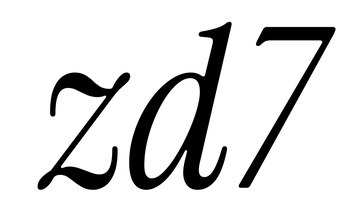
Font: InstrumentSerif-Italic